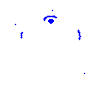
Particle: electron